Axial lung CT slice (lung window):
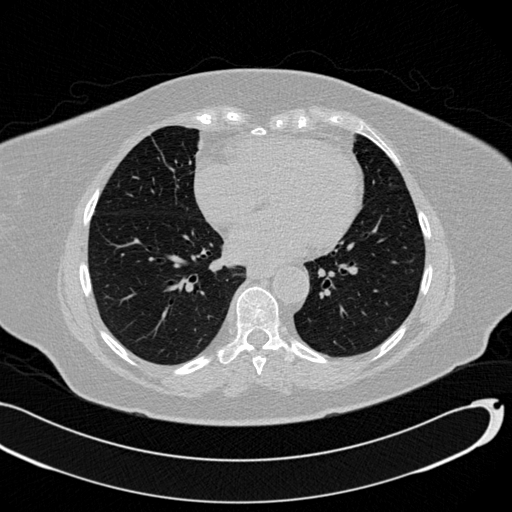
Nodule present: no